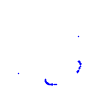
Particle: kaon